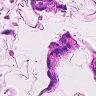
Metastatic tissue present: no